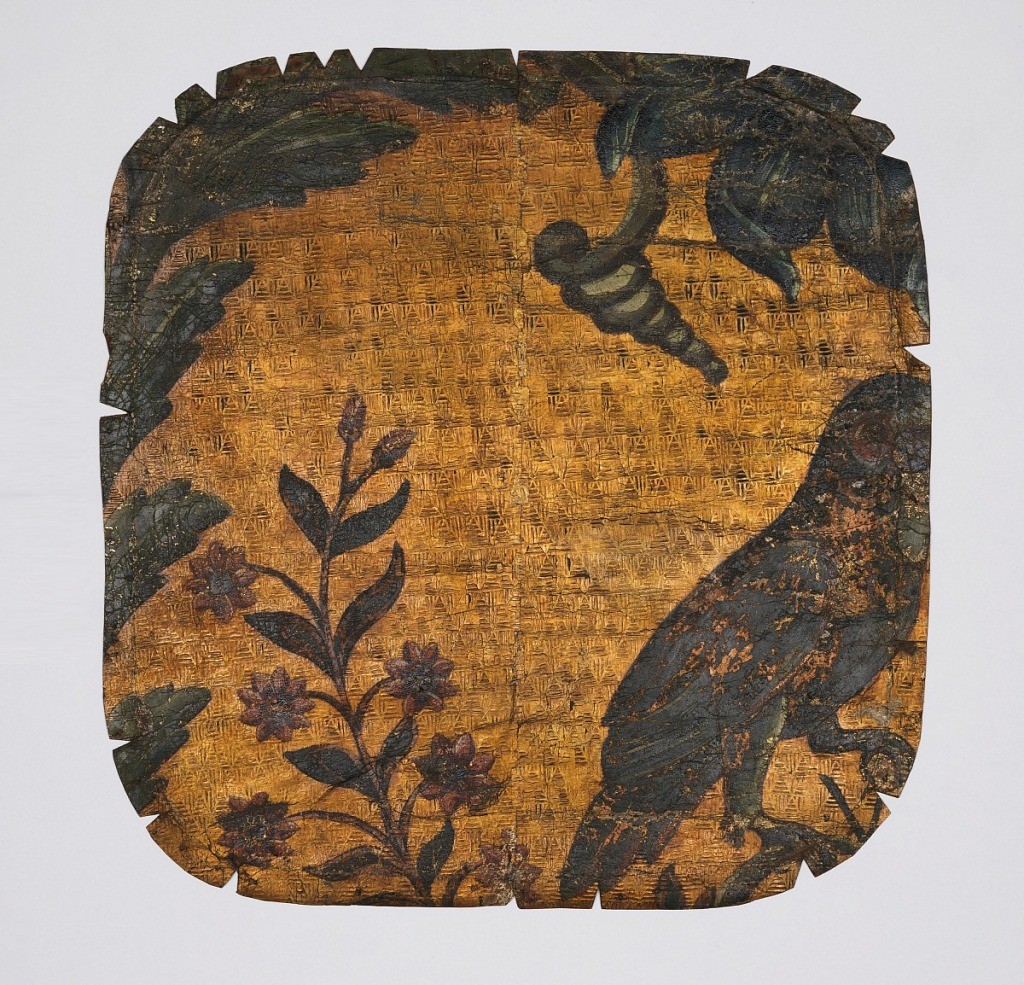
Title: Sidewall
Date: ca. 1700
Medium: Leather, stamped, silvered, painted
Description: Diapered field of varnished silver, foliage and parrot in green and blue, red flowers.